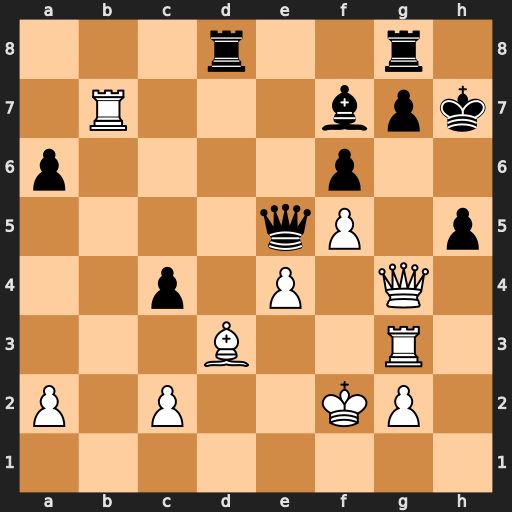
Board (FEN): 3r2r1/1R3bpk/p4p2/4qP1p/2p1P1Q1/3B2R1/P1P2KP1/8
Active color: w
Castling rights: -
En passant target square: -
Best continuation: Rh3 Kh6 Rxf7